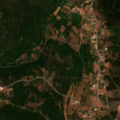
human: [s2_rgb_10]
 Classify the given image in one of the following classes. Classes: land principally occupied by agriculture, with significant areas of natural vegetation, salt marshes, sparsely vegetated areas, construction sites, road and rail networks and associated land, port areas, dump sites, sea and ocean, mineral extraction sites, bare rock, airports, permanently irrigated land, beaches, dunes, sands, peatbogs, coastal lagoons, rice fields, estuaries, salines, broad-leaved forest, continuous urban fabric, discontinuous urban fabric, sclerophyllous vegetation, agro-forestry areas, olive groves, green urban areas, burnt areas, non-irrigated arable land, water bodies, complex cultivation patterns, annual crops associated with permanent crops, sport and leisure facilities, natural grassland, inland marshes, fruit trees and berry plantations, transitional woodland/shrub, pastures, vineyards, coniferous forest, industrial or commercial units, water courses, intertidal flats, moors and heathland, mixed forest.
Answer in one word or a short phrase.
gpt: complex cultivation patterns, land principally occupied by agriculture, with significant areas of natural vegetation, broad-leaved forest, mixed forest, transitional woodland/shrub